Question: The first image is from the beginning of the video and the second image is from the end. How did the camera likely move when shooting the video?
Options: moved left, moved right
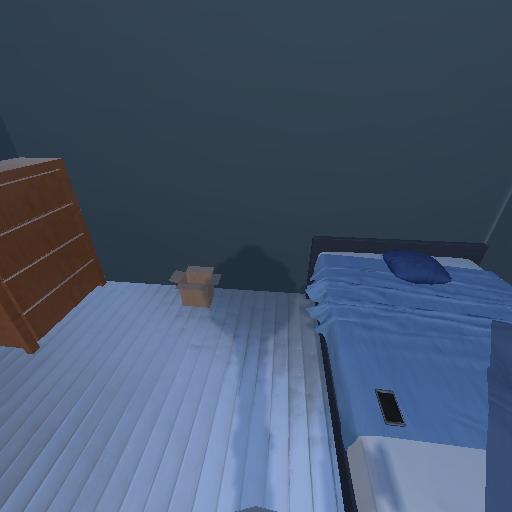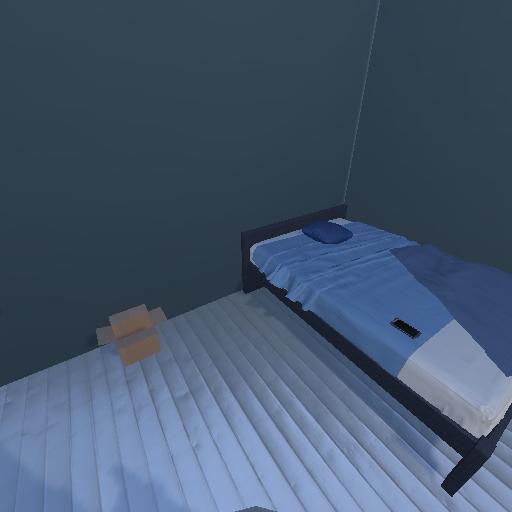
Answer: moved left